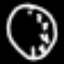
Label: clock